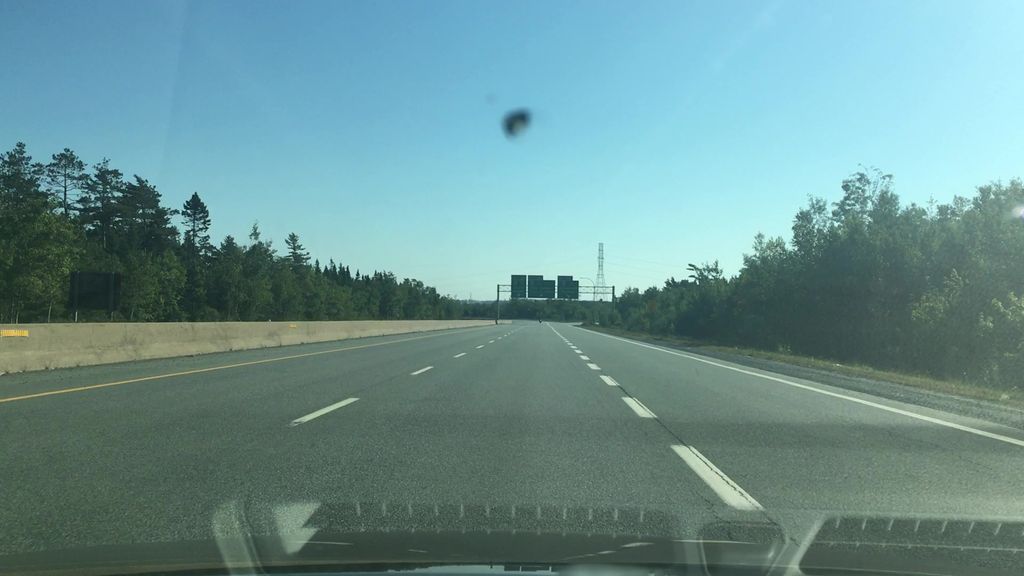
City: halifax